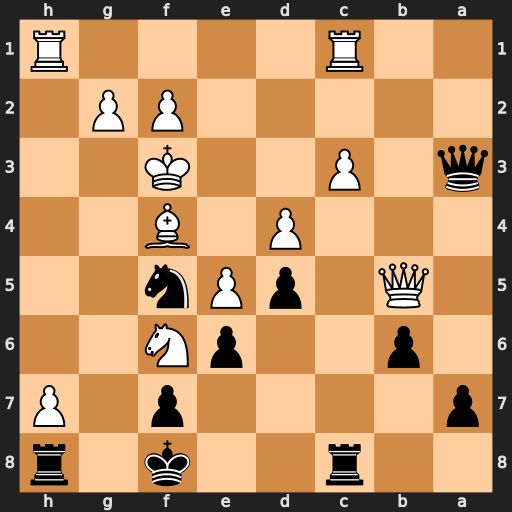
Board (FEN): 2r2k1r/p4p1P/1p2pN2/1Q1pPn2/3P1B2/q1P2K2/5PP1/2R4R
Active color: b
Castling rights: -
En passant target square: -
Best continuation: Nxd4+ Kg4 Nxb5